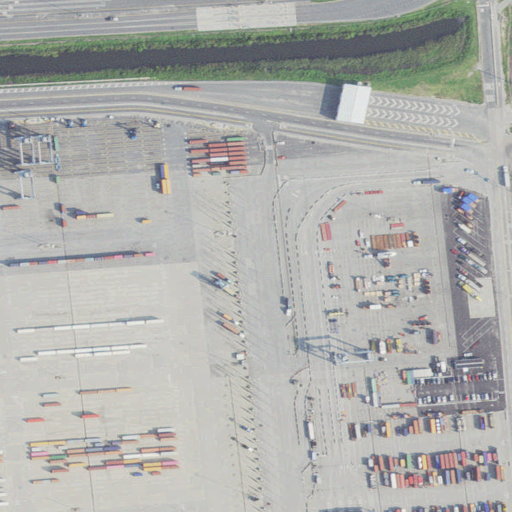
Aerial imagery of cliff(s) in Virginia named Bush Bluff containing high intensity development, medium intensity development, and low intensity development